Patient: sex M, age 24
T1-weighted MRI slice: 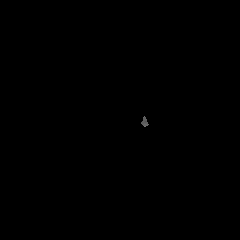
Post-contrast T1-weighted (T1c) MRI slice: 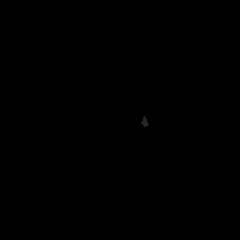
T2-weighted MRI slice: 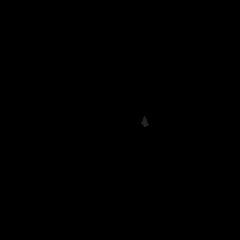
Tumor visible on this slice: no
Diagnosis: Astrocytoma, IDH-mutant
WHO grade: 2